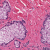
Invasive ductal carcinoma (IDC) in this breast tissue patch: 0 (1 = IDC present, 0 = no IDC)